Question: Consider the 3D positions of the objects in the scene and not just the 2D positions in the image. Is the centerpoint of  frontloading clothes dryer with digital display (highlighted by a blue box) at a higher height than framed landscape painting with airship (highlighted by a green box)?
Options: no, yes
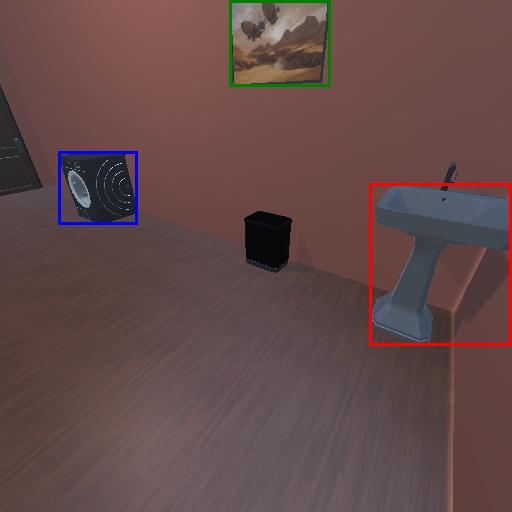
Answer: no